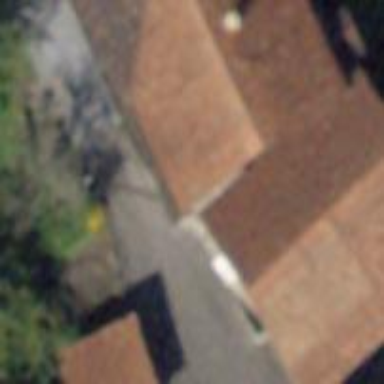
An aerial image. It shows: Barn.